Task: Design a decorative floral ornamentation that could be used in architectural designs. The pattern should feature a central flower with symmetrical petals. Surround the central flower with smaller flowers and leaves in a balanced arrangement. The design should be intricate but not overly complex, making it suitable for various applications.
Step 1255:
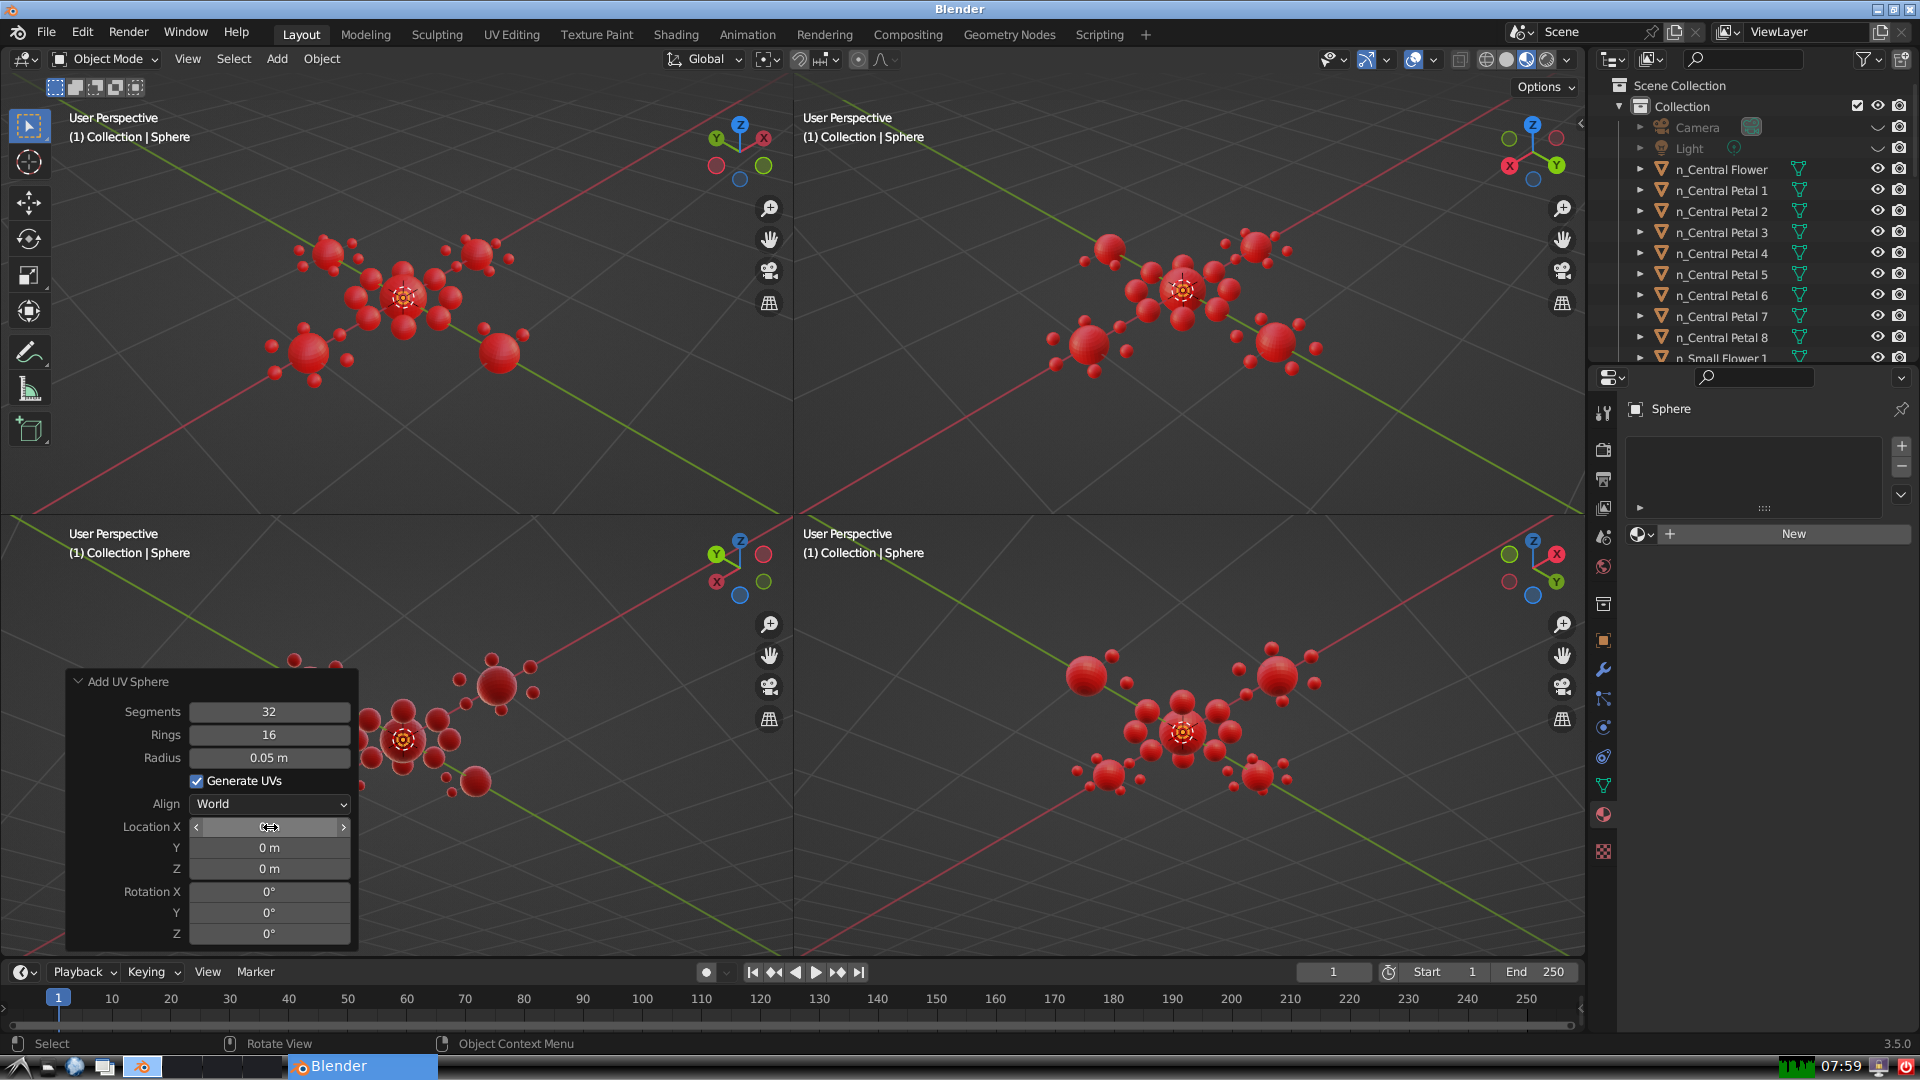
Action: click: no